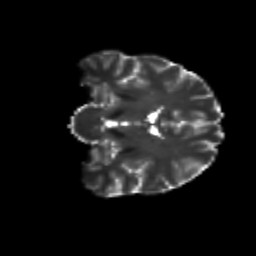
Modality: T2w
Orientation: coronal
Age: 22
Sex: male
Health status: healthy
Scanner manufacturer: siemens
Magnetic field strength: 3 T
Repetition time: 8.6 s
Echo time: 0.095 s